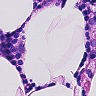
Metastatic tissue present: no